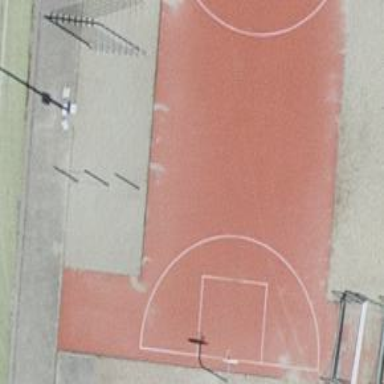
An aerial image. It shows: Tartan basketball court located on pitch designated for leisure land.